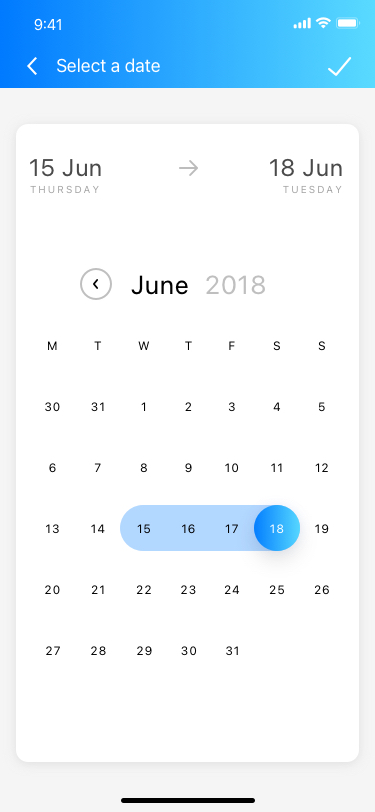
Text in this UI design:
S 5 12 19 26 
S 4 11 18 25 
F 3 10 17 24 31
T 2 9 16 23 30
W 1 8 15 22 29
T 31 7 14 21 28
M 30 6 13 20 27
2018
June
tuesday
18 Jun
thursday
15 Jun
Select a date